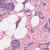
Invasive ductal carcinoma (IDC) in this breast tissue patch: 1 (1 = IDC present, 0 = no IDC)